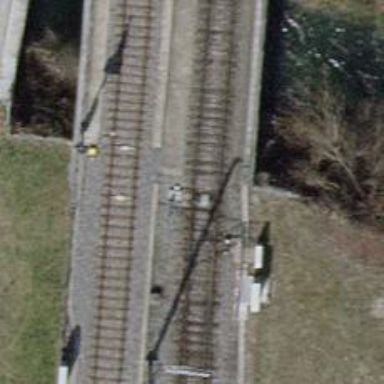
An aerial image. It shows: Railway switch.